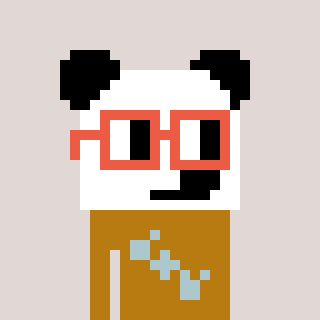
a pixel art character with square orange glasses, a panda-shaped head and a gold-colored body on a warm background